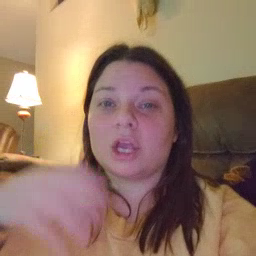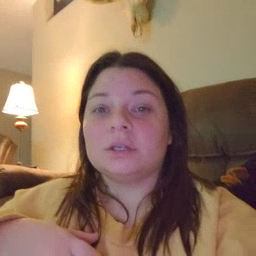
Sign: dryer